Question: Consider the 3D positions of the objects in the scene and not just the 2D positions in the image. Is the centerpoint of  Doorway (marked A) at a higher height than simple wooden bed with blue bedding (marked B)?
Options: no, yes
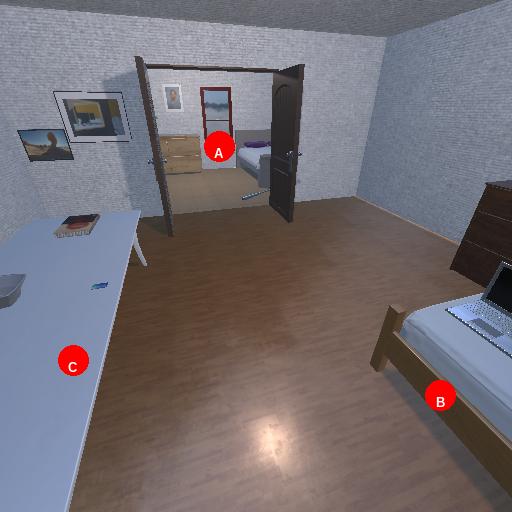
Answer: no